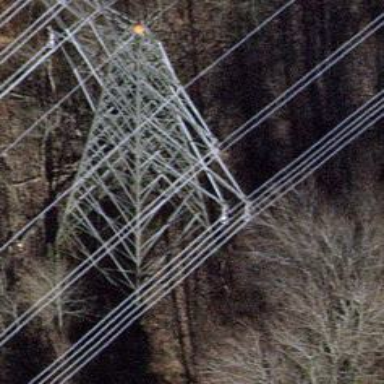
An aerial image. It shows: Towering power structure.